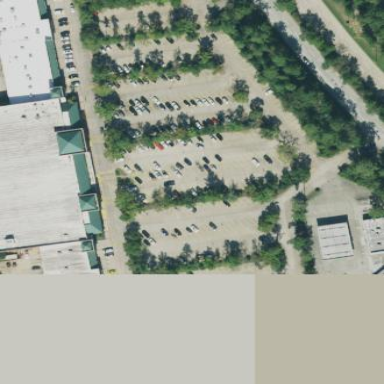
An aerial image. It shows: Retail area.